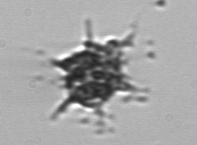
Label: Dictyocha